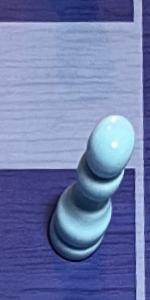
Label: Pawn_White